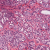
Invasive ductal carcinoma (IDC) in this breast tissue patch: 0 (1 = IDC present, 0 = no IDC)